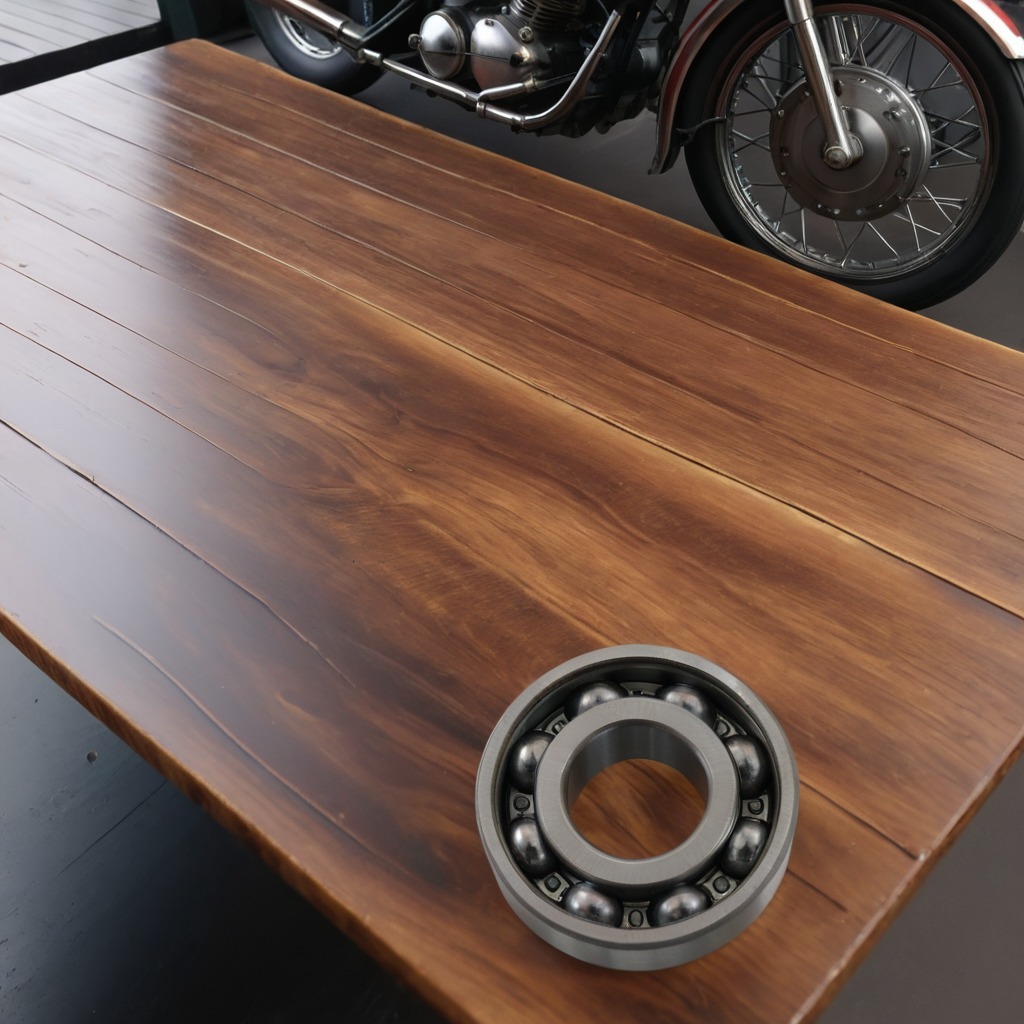
A metal ball bearing is lying on an oil-spilled wooden table in a vintage motorcycle garage.